Question: I want to add text into a rectangle(x,y,w,h). Text should be fitted size of rectangle (mean it has a maximum size but it still contains in rectangle).
I tried to measure the text size base on 'BaseFont.getWidthPoint()' The problem is the final text size can't fit the rect. It looks like this:

Here is my try:
'''
PdfContentByte cb = writer.getDirectContent();
cb.saveState();
ColumnText ct = new ColumnText(writer.getDirectContent());
Font font = new Font(BaseFont.createFont());
int rectWidth = 80;
float maxFontSize = getMaxFontSize(BaseFont.createFont(), "text", rectWidth );
font.setSize(maxFontSize);
ct.setText(new Phrase("test", font));
ct.setSimpleColumn(10, 10, rectWidth , 70);
ct.go();
// draw the rect
cb.setColorStroke(BaseColor.BLUE);
cb.rectangle(10, 10, rectWidth , 70);
cb.stroke();
cb.restoreState();
// get max font size base on rect width
private static float getMaxFontSize(BaseFont bf, String text, int width){
float measureWidth = 1;
float fontSize = 0.1f;
float oldSize = 0.1f;
while(measureWidth < width){
measureWidth = bf.getWidthPoint(text, fontSize);
oldSize = fontSize;
fontSize += 0.1f;
}
return oldSize;
}
'''
Could you please tell me where I am wrong?
Another problem, I want to measure for both width and height, which text completely contains in rectangle and has the maximum font size. Is there any way to do this?
: here is the complete source code that worked for me:
'''
private static float getMaxFontSize(BaseFont bf, String text, int width, int height){
// avoid infinite loop when text is empty
if(TextUtils.isEmpty(text)){
return 0.0f;
}
float fontSize = 0.1f;
while(bf.getWidthPoint(text, fontSize) < width){
fontSize += 0.1f;
}
float maxHeight = measureHeight(bf, text, fontSize);
while(maxHeight > height){
fontSize -= 0.1f;
maxHeight = measureHeight(bf, text, fontSize);
};
return fontSize;
}
public static float measureHeight(BaseFont baseFont, String text, float fontSize)
{
float ascend = baseFont.getAscentPoint(text, fontSize);
float descend = baseFont.getDescentPoint(text, fontSize);
return ascend - descend;
}
'''
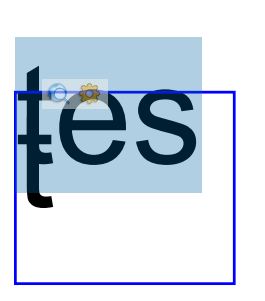
Answer: ## The main issue
The main issue is that you use the wrong arguments in 'ct.setSimpleColumn':
'''
ct.setSimpleColumn(10, 10, rectWidth , 70);
'''
In contrast to the later 'cb.rectangle' call
'''
cb.rectangle(10, 10, rectWidth , 70);
'''
which has arguments 'float x, float y, float w, float h' ('w' and 'h' being width and height) the method 'ct.setSimpleColumn' has arguments 'float llx, float lly, float urx, float ury' ( being and being ). Thus your 'ct.setSimpleColumn' should look like this:
'''
ct.setSimpleColumn(10, 10, 10 + rectWidth, 10 + 70);
'''
## A side issue
In addition to the main issue your result font size is 0.1 too large; essentially this is an error already pointed out by @David.
Your main loop in your 'getMaxFontSize' method is this:
'''
while(measureWidth < width){
measureWidth = bf.getWidthPoint(text, fontSize);
oldSize = fontSize;
fontSize += 0.1f;
}
'''
This essentially results in 'oldSize' (which eventually is returned) being the first font size which does fit. You could fix this by instead using
'''
while(bf.getWidthPoint(text, fontSize) < width){
oldSize = fontSize;
fontSize += 0.1f;
}
'''
Even better would be an approach only calculating the string width once, not using a loop at all, e.g.
'''
private static float getMaxFontSize(BaseFont bf, String text, int width)
{
int textWidth = bf.getWidth(text);
return (1000 * width) / textWidth;
}
'''
(This method uses integer arithmetic. If you insist on an exact fit, switch to float or double arithmetic.)